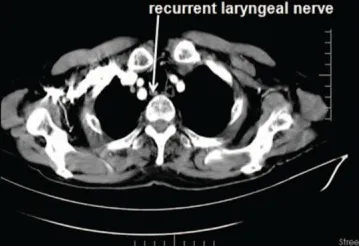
C. A 5 mm lymph node was detected with the suspicion of metastasis along the right recurrent laryngeal nerve.
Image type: radiology (ct)